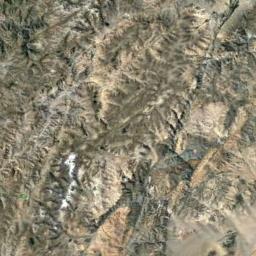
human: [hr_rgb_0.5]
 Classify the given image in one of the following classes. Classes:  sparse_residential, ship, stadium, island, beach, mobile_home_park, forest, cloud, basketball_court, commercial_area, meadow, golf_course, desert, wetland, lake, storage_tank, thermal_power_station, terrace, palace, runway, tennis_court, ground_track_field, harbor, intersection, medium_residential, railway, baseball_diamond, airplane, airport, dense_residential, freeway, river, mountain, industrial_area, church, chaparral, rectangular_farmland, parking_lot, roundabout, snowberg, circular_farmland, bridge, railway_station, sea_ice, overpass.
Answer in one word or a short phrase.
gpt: mountain